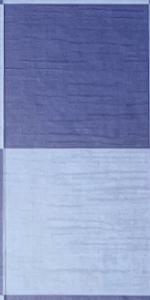
Label: Empty